Interaction volume radius: 5 \u00c5
Interaction volume height: 30 \u00c5
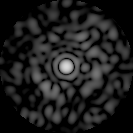
Disorder parameter: 0.8831